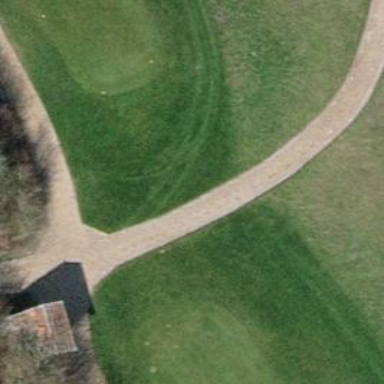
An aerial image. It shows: Golf cartpath that is also road path.